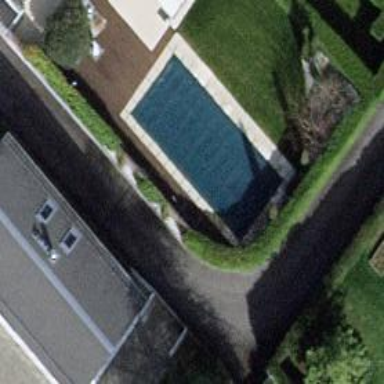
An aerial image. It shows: Swimming pool located in leisure land.